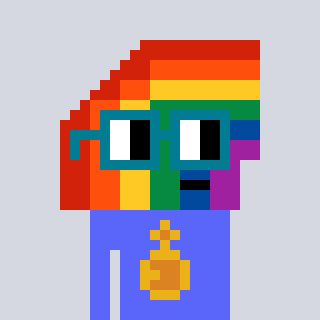
a pixel art character with square dark green glasses, a rainbow-shaped head and a purple-colored body on a cool background